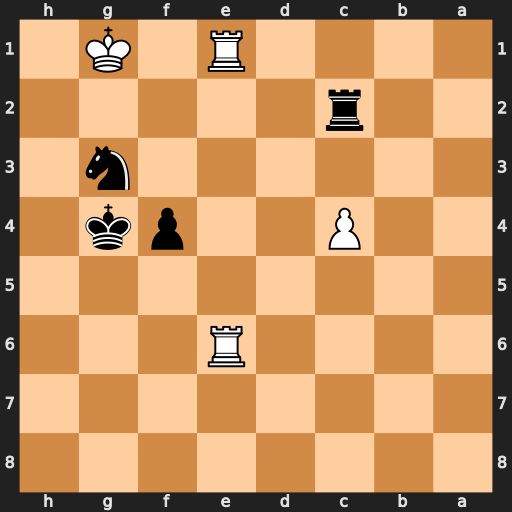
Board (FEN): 8/8/4R3/8/2P2pk1/6n1/2r5/4R1K1
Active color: b
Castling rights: -
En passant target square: -
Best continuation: Kf3 Rf1+ Nxf1 Kxf1 Rc1+